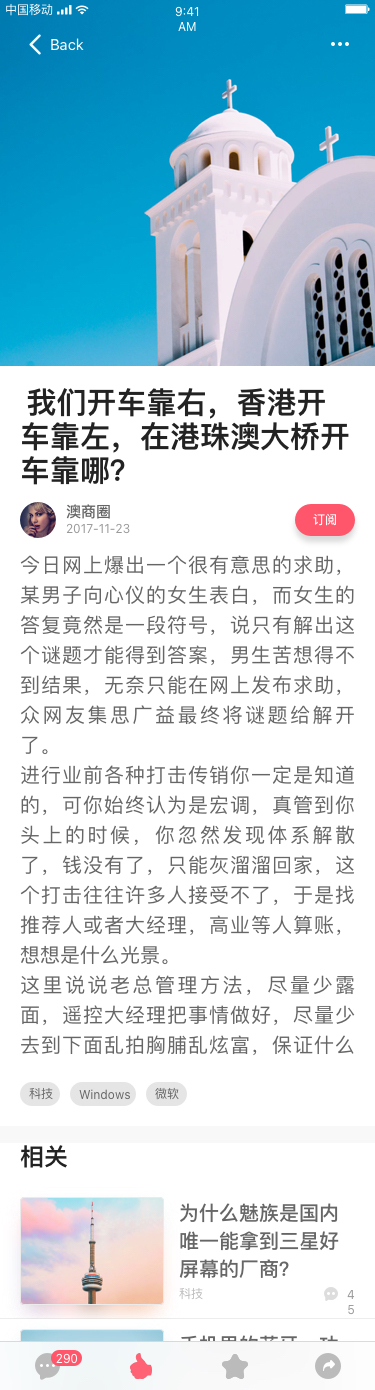
Text in this UI design:
 我们开车靠右，香港开车靠左，在港珠澳大桥开车靠哪？
澳商圈
2017-11-23
订阅
今日网上爆出一个很有意思的求助，某男子向心仪的女生表白，而女生的答复竟然是一段符号，说只有解出这个谜题才能得到答案，男生苦想得不到结果，无奈只能在网上发布求助，众网友集思广益最终将谜题给解开了。
进行业前各种打击传销你一定是知道的，可你始终认为是宏调，真管到你头上的时候，你忽然发现体系解散了，钱没有了，只能灰溜溜回家，这个打击往往许多人接受不了，于是找推荐人或者大经理，高业等人算账，想想是什么光景。
这里说说老总管理方法，尽量少露面，遥控大经理把事情做好，尽量少去到下面乱拍胸脯乱炫富，保证什么上平台好，有6位数的工资，下面人都相信你，一旦出问题，下面的人都要找老总要钱，因为都认为老总有钱，到时候怎么办？本人就是例子，上去后傻眼了，又没有太多经验，只能去发展，结果现在我是回不了家了，有时间细说下。

科技
Windows
微软
相关
为什么魅族是国内唯一能拿到三星好屏幕的厂商？
科技
45
手机里的蓝牙，功能居然比wifi还要强大，以前不知道。
Back